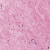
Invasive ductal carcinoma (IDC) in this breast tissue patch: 0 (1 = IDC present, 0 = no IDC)